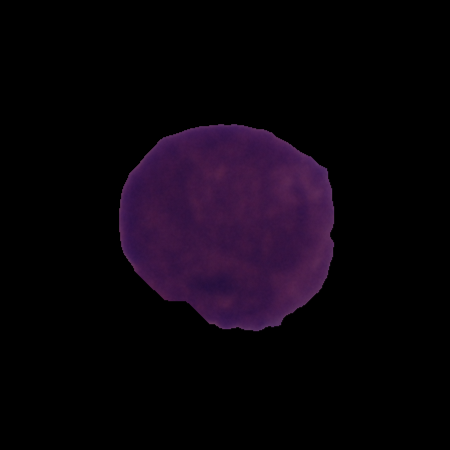
Label: cancer